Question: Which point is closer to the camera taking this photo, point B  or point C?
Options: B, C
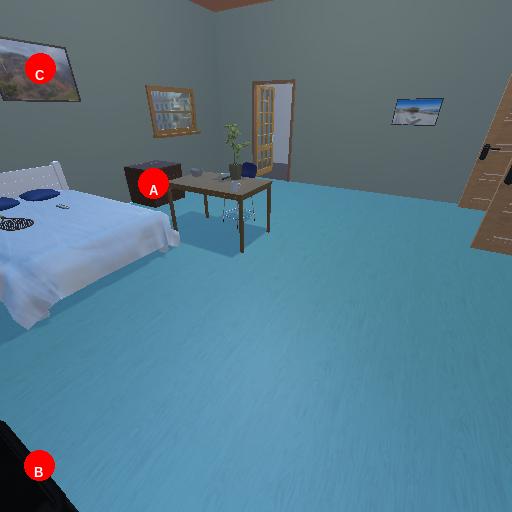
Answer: B